Brain MRI, modality: ceT1
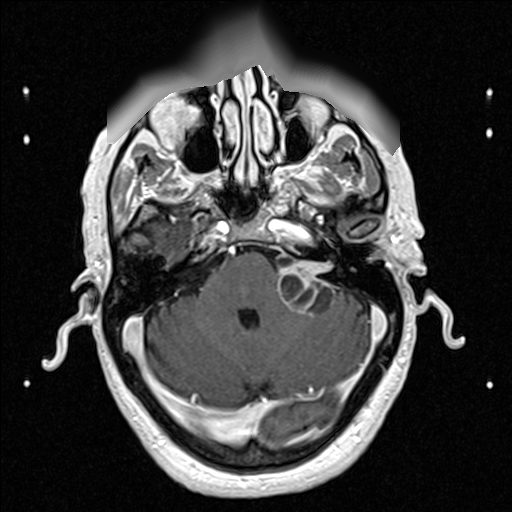